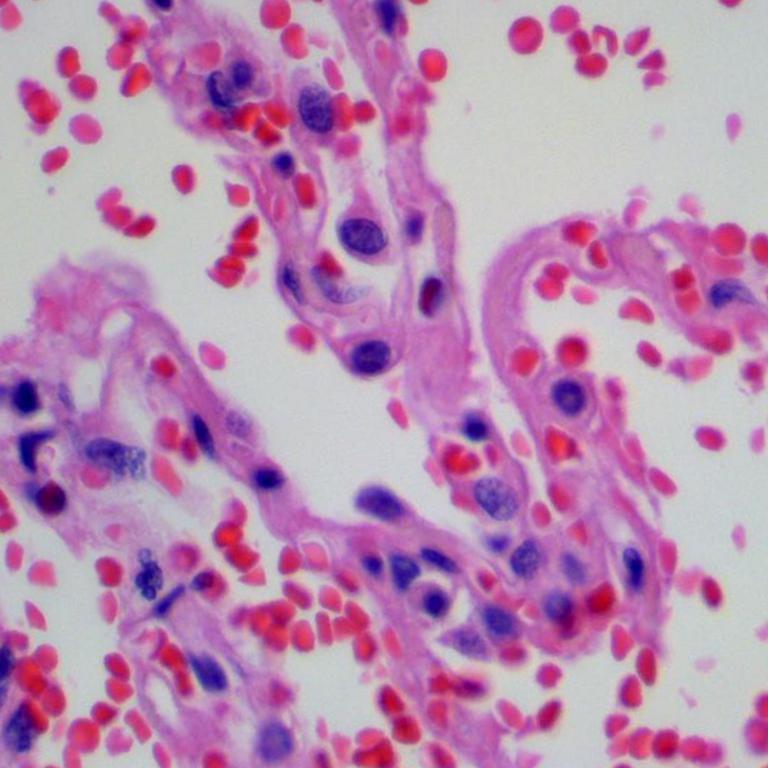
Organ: lung
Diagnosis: benign